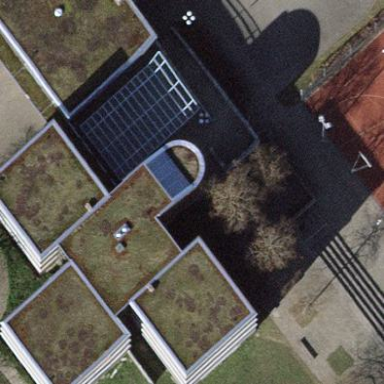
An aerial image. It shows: Red school building.